Question: I would like to select a specific text on Sublime text, I looked for tutorials on how to do it but I can't find what I want.
As you can see on the screen, I'd like that
Is it possible to do this?

in red represents the selection
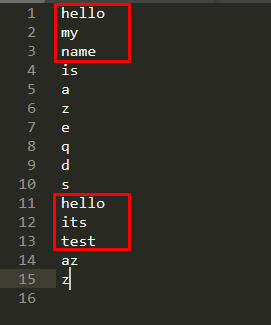
Answer: I think you are using the word 'sentence' when what you mean is a 'line' and what you want to do is to construct a RegEx to select the line a specific word is on and also the contents of the next 2 lines.
If that is right then the following regex does what you want and seems like what is shown in the screenshot that you posted.
'''
(hello)(.*
){2}(.*)
'''